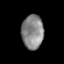
Tissue: prostate
Cell type: T cells
Senescence score: 0.2903
Nuclear area (px): 724
Mean DAPI intensity: 135.82